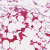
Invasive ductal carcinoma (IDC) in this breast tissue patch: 0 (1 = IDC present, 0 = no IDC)